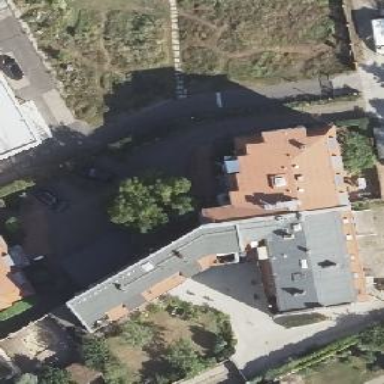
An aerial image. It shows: Apartments building with gambrel roof.